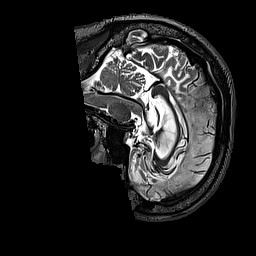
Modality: T2w
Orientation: sagittal
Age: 61
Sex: male
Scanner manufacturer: siemens
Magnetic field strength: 3 T
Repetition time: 3.2 s
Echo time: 0.567 s